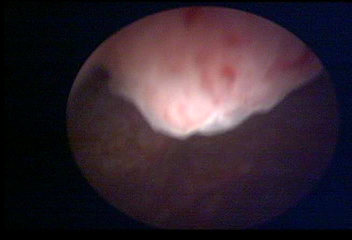
Modality: WLC
Class: Malignant
Subclass: LowGradePapillary
Lesion: L3
Stage: Ta
Morphology: Papillary
Bladder cancer association: Yes
Annotated structures: Tumor